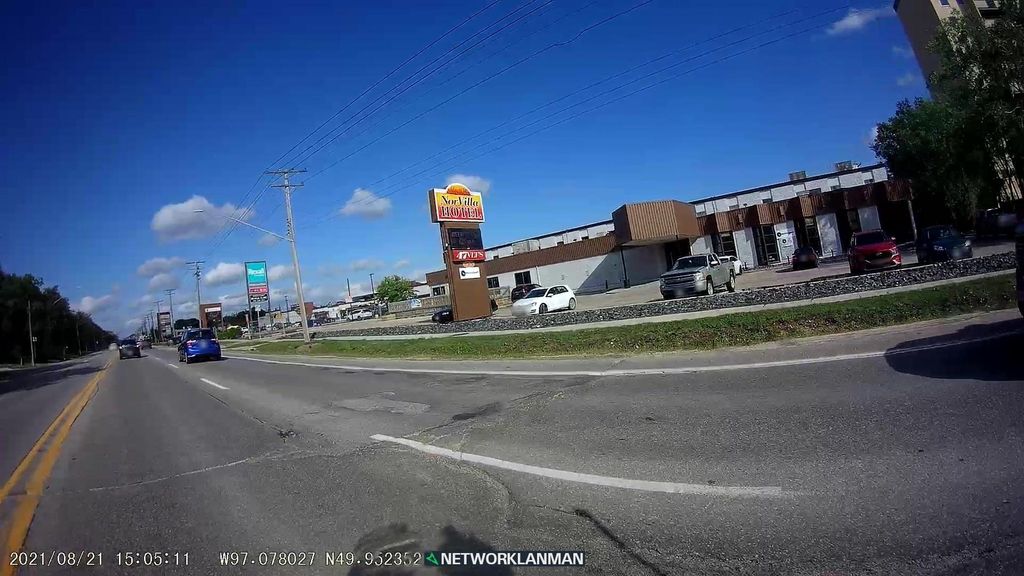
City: winnipeg